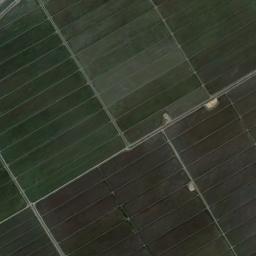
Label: rectangular_farmland